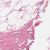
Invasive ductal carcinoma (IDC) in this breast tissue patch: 0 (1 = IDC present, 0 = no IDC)